Question: In my userform I have a question that reads:
'''
Number of Students?
'''
And whatever number the user inputs they will receive a dynamic textbox & listbox for each number (so if user enters 2 they will receive a dynamic textbox & listbox + another dynamic textbox & listbox). What I then want to do is insert the number that is input into the dynamic textbox into its corressponding listbox but I can't get it to work. Below shows the code that I have so far:
'''
Option Explicit
Dim TextBox() As New Class3
Dim ListBox() As New Class3
Private Sub TextBox1_Change()
Dim i As Integer
Dim buttonStartPosition As Integer
Dim BtxtStartPosition As Integer
Dim listStartPosition As Integer
Dim BlabelStartPosition As Integer
Dim newPosition As Integer
Dim cButton As CommandButton
Dim cText As Control
Dim cList As Control
buttonStartPosition = 30
BtxtStartPosition = 270
listStartPosition = 290
If TextBox1 <> vbNullString Then
For i = 1 To TextBox1.Value
newPosition = 200
Set cText = Me.Controls.Add("Forms.TextBox.1")
With cText
.Name = "breakerText" & (i)
.Left = 174
.Top = BtxtStartPosition
.Width = 72
.Height = 15.75
End With
ReDim Preserve TextBox(1 To i)
Set TextBox(i).TextGroup = cText
BtxtStartPosition = BtxtStartPosition + newPosition
Set cList = Me.Controls.Add("Forms.ListBox.1")
With cList
.Name = "listbox_" & (i)
.Left = 150
.Top = listStartPosition
.Width = 300
.Height = 140
End With
ReDim Preserve ListBox(1 To i)
Set ListBox(i).ListGroup = cList
listStartPosition = listStartPosition + newPosition
'''
Then I have the class that does the functions for the dynamic controls:
'''
Public WithEvents ListGroup As MSForms.ListBox
Public WithEvents TextGroup As MSForms.TextBox
Private Sub TextGroup_Change()
If TextGroup.Name = "breakerText1" Then
'Insert into listbox1
ElseIf TextGroup.Name = "breakerText2" Then
'Insert into listbox2
End If
End Sub
'''
It would be greatly appreciated if someone could point me in the right direction here, I just need the dynamic textbox value populated into its corresponding textbox. Below shows and image of the userform to give a better understanding of the matter.

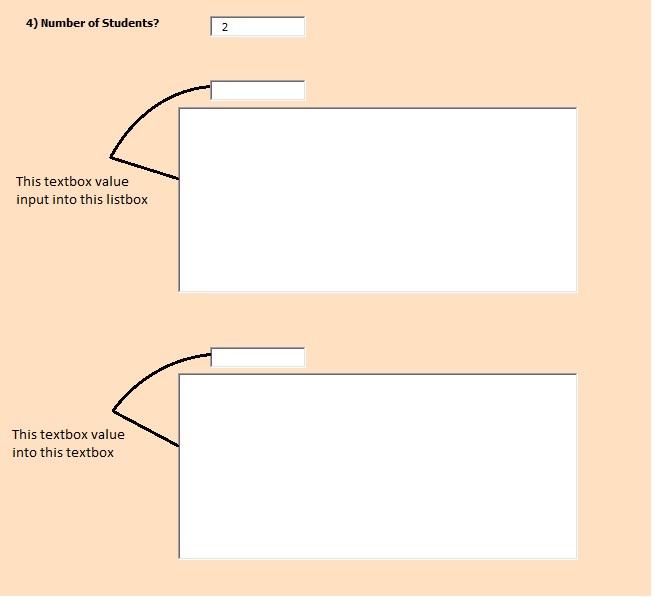
Answer: For example:
'''
Option Explicit
Dim TextListBox() As New Class3
Private Sub TextBox1_Change()
Dim i As Integer
Dim buttonStartPosition As Integer
Dim BtxtStartPosition As Integer
Dim listStartPosition As Integer
Dim BlabelStartPosition As Integer
Dim newPosition As Integer
Dim cButton As CommandButton
Dim cText As Control
Dim cList As Control
buttonStartPosition = 30
BtxtStartPosition = 270
listStartPosition = 290
If TextBox1 <> vbNullString Then
ReDim TextListBox(1 To TextBox1.Value)
For i = 1 To TextBox1.Value
newPosition = 200
Set cText = Me.Controls.Add("Forms.TextBox.1")
With cText
.Name = "breakerText" & (i)
.Left = 174
.Top = BtxtStartPosition
.Width = 72
.Height = 15.75
End With
Set TextListBox(i).TextGroup = cText
BtxtStartPosition = BtxtStartPosition + newPosition
Set cList = Me.Controls.Add("Forms.ListBox.1")
With cList
.Name = "listbox_" & (i)
.Left = 150
.Top = listStartPosition
.Width = 300
.Height = 140
End With
Set TextListBox(i).ListGroup = cList
listStartPosition = listStartPosition + newPosition
Next i
End If
End Sub
'''
:
'''
Option Explicit
Public WithEvents ListGroup As MSForms.ListBox
Public WithEvents TextGroup As MSForms.TextBox
Private Sub TextGroup_Change()
ListGroup.AddItem TextGroup.Text
End Sub
'''
However, because you use the change event, you will add an item to the list for each keystroke in the textbox. Since you can't use the usual Exit or Before/After_Update events with a WithEvents control, I'd suggest you use a command button.